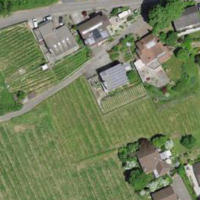
EUNIS habitat code: 40
Species observed at this site:
Himantoglossum hircinum